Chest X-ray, AP view. Patient: 47 years old, sex F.
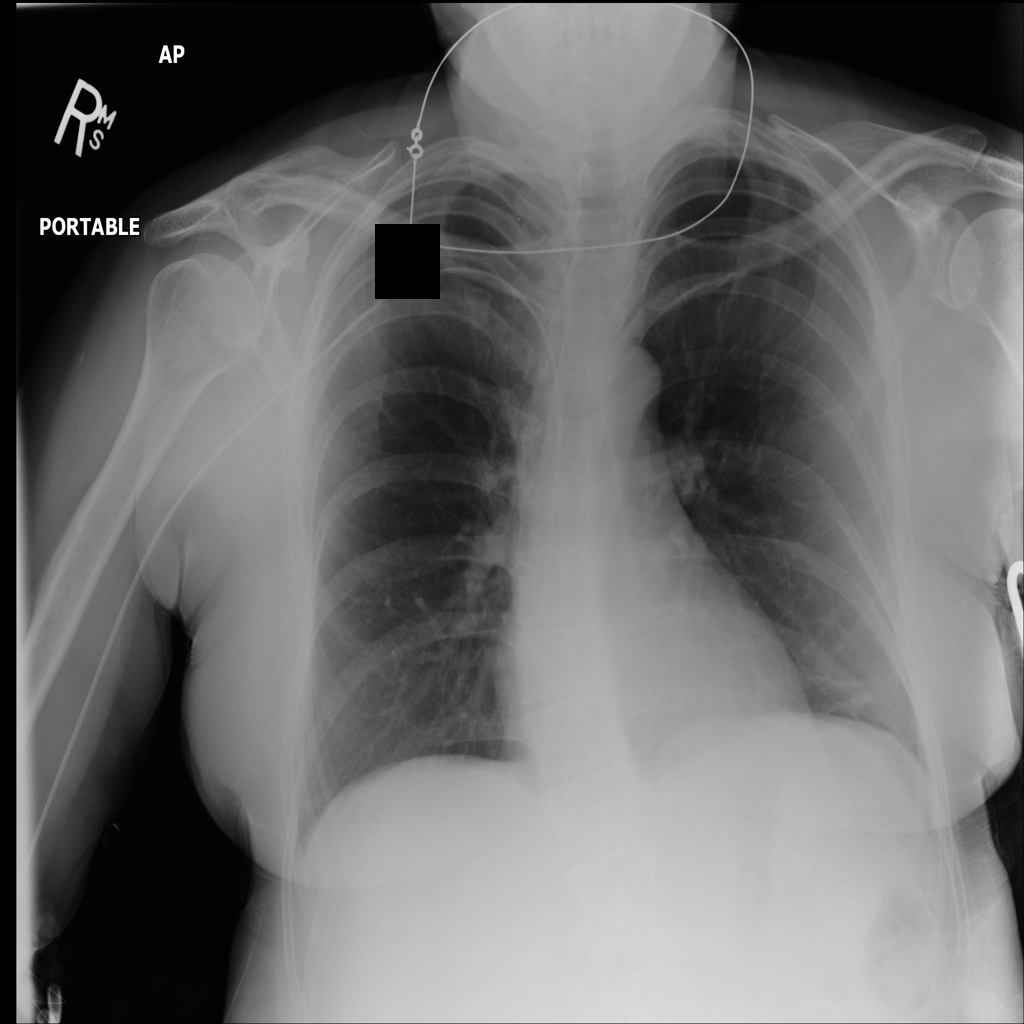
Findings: No Finding